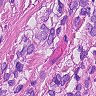
Metastatic tissue present: yes